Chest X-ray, AP view. Patient: 31 years old, sex M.
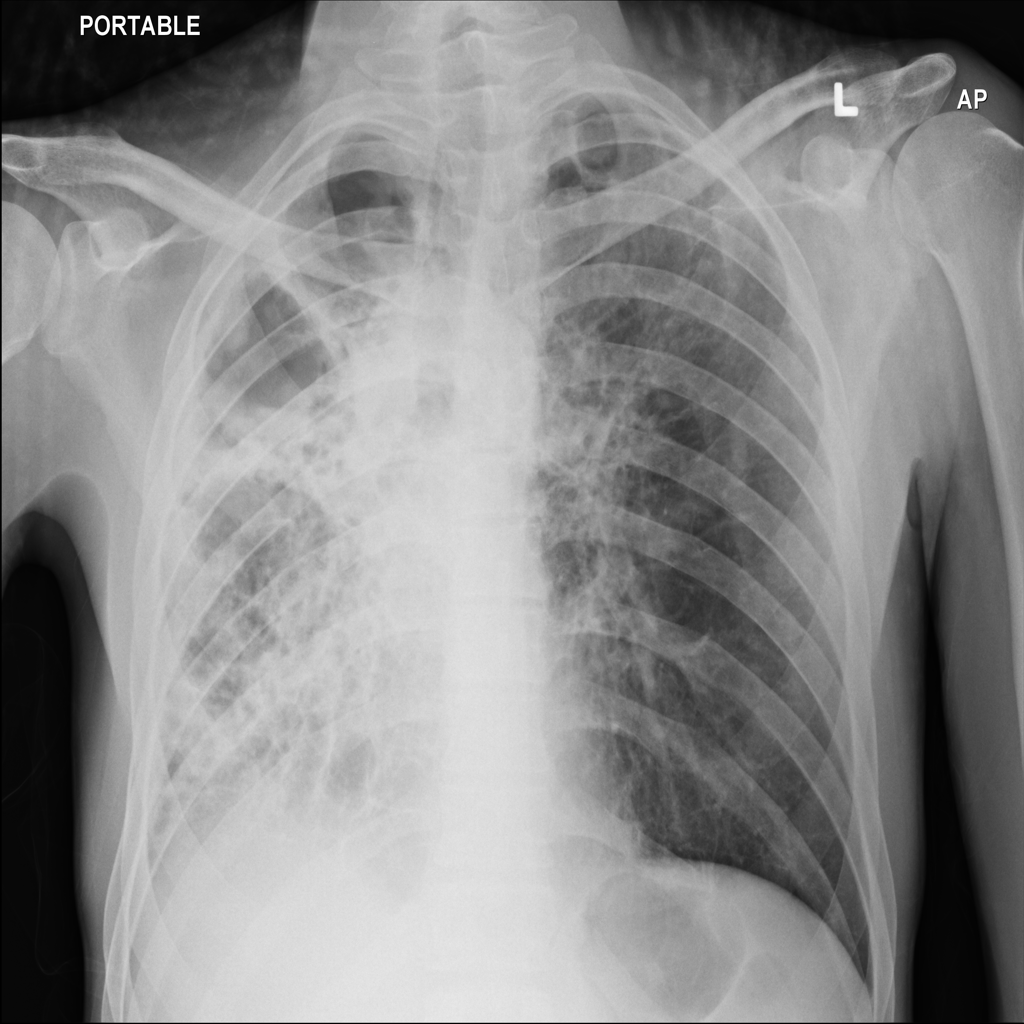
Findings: Consolidation